Field crop: tomato
Growth stage: 2
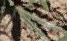
Species: cyperus